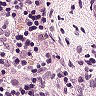
Metastatic tissue present: no